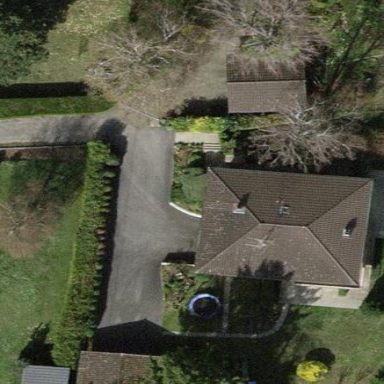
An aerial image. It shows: Simple house.